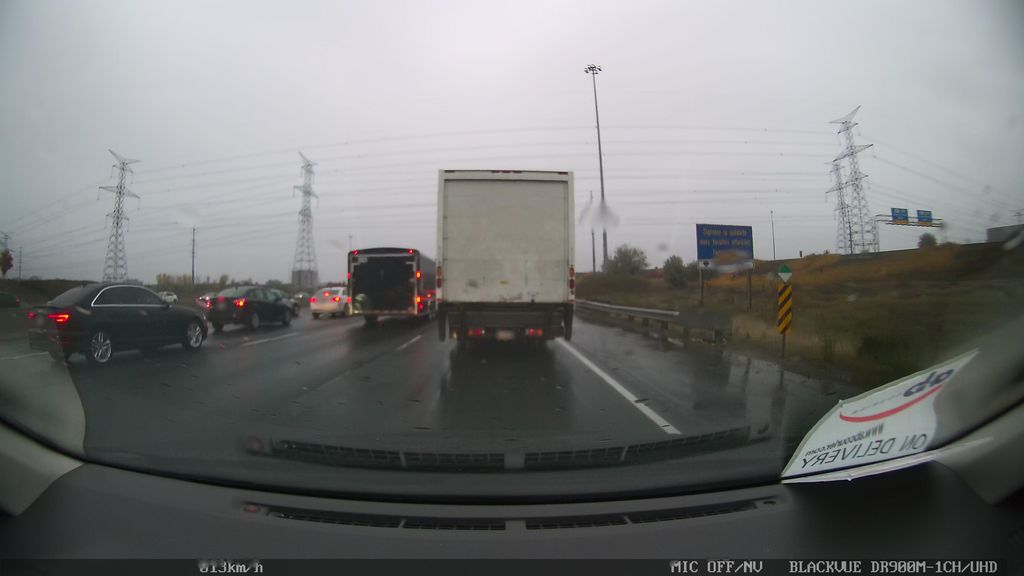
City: toronto